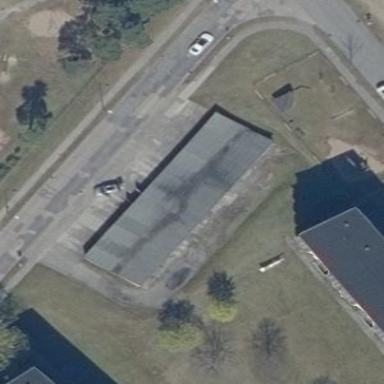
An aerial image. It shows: Group of garages.